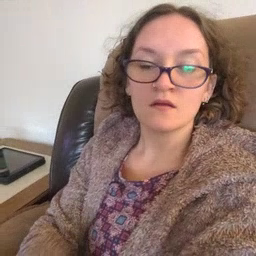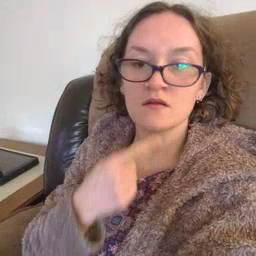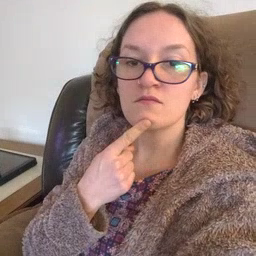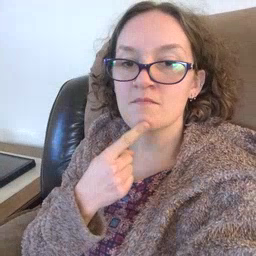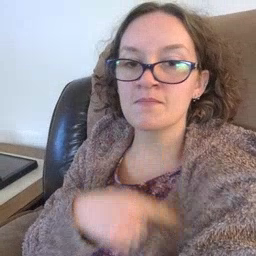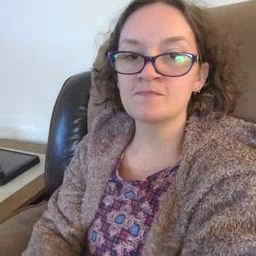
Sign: chin